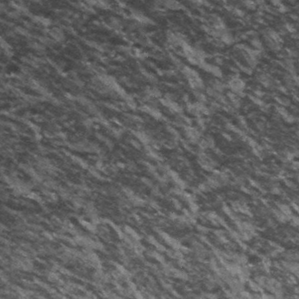
Label: frost